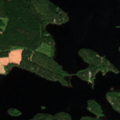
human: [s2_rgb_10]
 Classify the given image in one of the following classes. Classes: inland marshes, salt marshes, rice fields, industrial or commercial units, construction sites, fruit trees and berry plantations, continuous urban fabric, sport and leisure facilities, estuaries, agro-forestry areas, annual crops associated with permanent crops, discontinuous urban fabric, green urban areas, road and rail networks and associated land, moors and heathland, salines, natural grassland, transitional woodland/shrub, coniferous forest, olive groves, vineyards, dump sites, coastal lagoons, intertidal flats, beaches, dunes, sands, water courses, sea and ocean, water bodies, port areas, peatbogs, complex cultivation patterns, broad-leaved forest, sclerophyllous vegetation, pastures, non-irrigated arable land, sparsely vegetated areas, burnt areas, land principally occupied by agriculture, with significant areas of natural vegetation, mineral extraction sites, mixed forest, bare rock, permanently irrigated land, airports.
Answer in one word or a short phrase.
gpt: land principally occupied by agriculture, with significant areas of natural vegetation, coniferous forest, water bodies